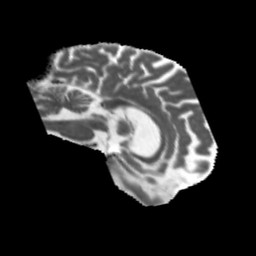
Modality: MD
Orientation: sagittal
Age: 55
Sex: male
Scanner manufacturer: siemens
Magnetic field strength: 3 T
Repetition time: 5.47 s
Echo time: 0.0854 s